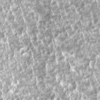
Label: not_dusty